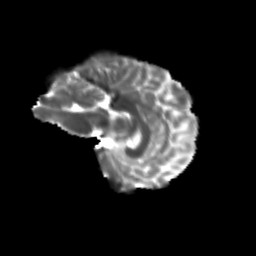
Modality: T2w
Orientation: sagittal
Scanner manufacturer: siemens
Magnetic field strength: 3 T
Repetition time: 9.2 s
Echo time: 0.084 s